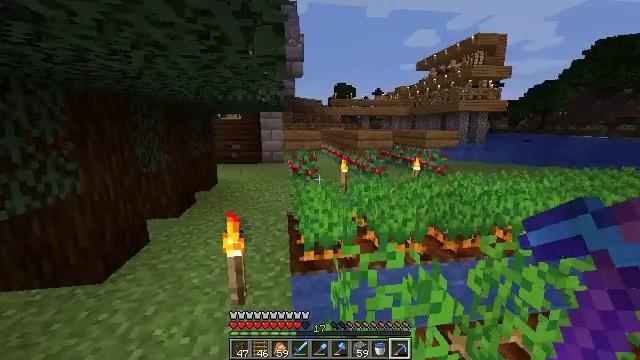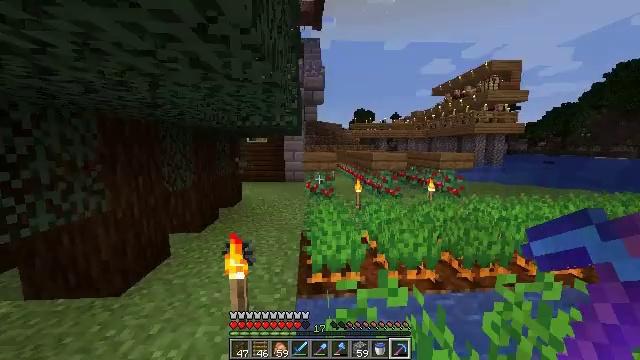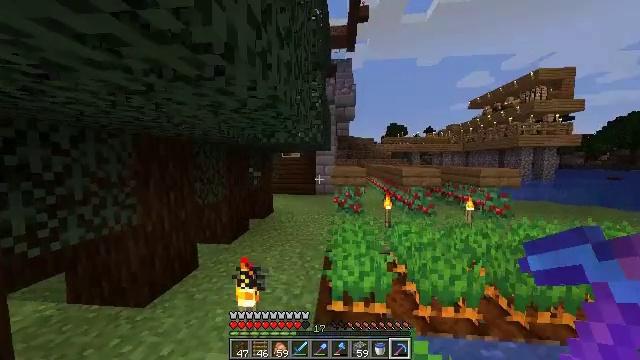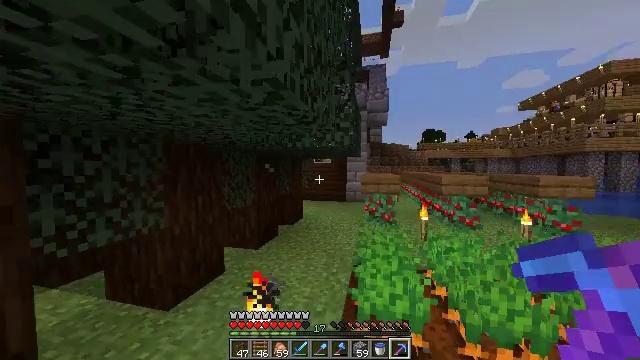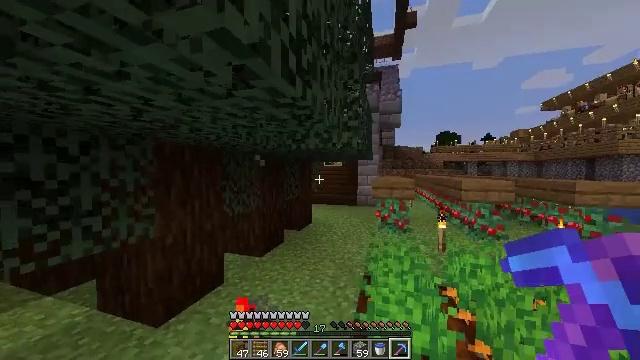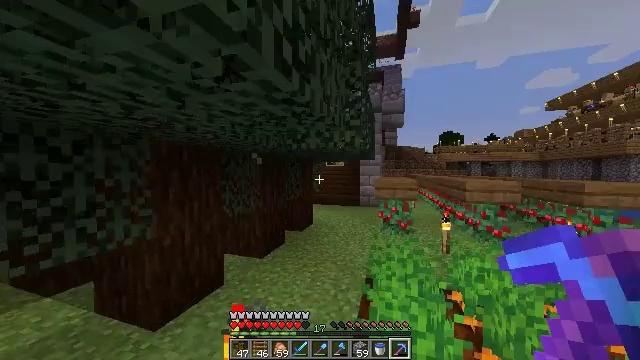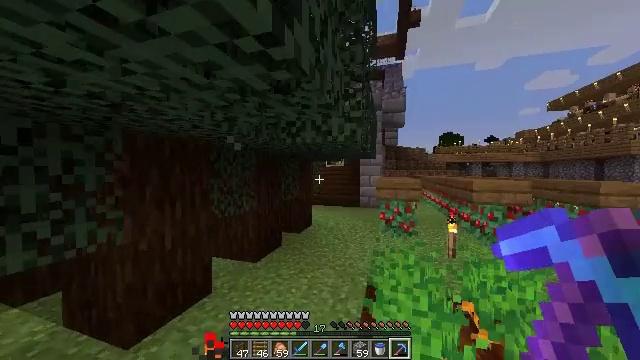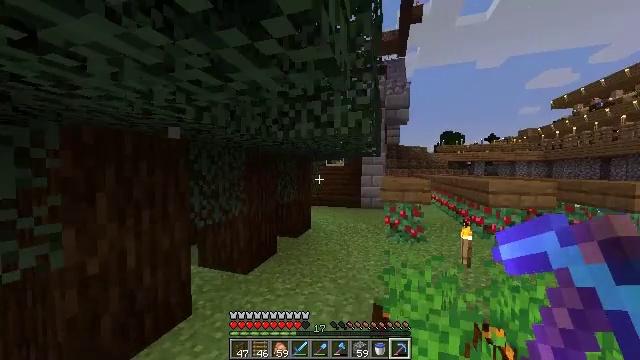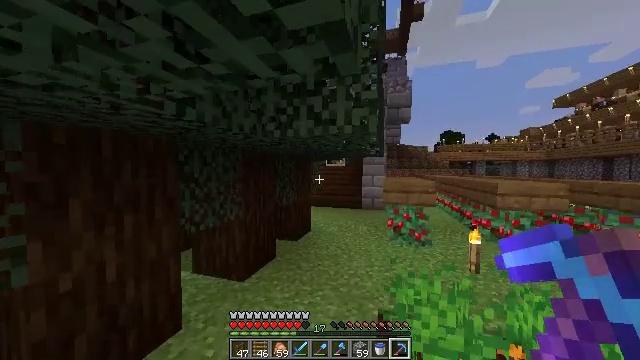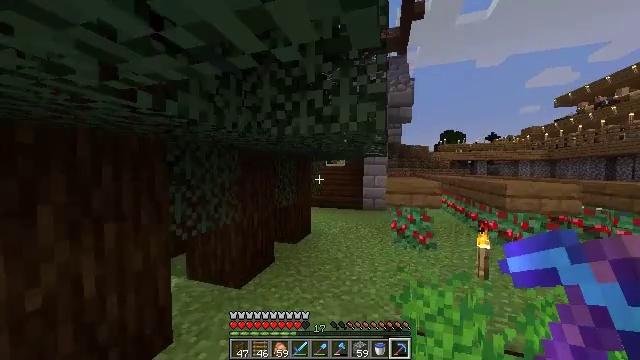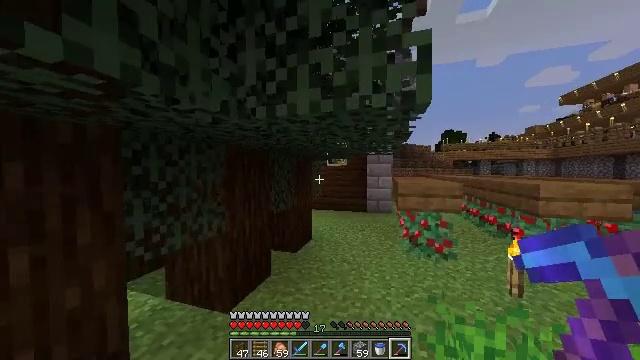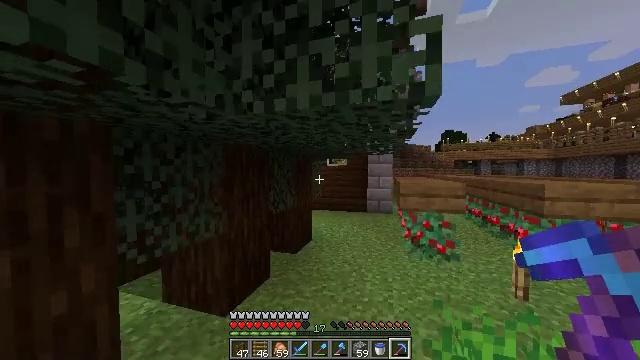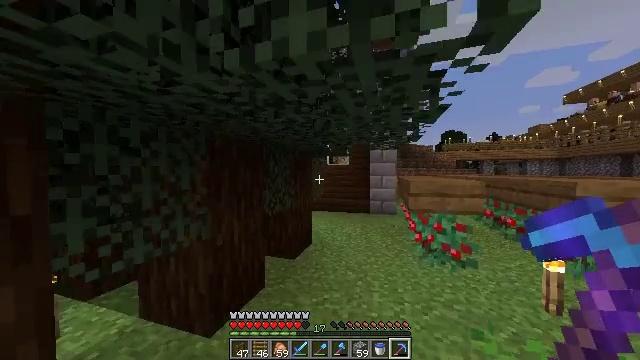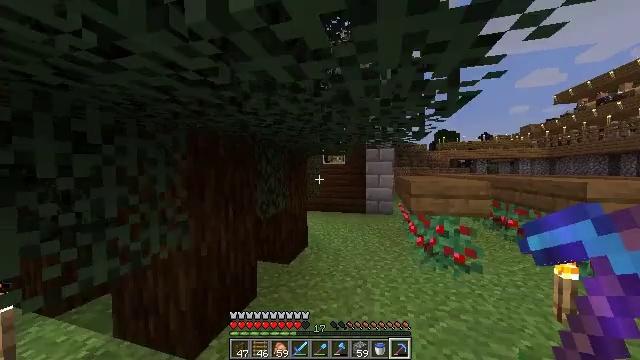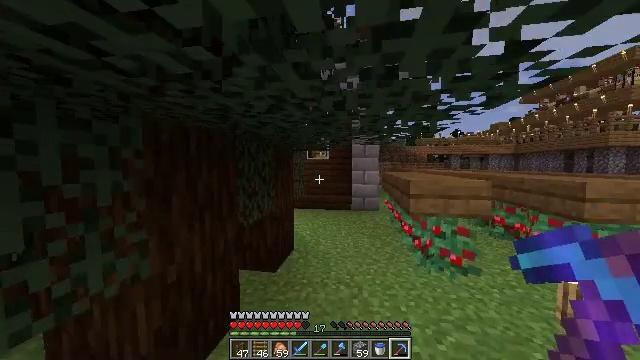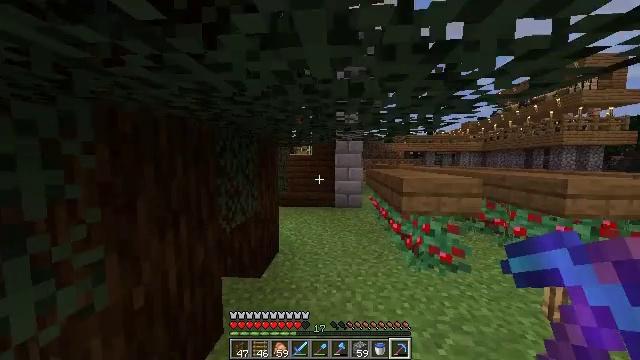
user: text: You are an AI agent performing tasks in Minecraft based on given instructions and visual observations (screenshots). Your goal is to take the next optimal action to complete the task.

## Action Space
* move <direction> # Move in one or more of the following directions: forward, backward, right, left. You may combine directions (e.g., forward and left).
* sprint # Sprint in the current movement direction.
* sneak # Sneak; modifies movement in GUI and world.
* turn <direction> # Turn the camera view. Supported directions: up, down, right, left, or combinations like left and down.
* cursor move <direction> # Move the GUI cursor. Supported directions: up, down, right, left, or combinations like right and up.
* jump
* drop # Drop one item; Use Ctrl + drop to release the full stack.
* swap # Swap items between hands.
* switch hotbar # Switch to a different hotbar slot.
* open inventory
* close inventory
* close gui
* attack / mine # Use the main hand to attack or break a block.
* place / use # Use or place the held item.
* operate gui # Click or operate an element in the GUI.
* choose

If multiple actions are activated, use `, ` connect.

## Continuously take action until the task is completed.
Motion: motion action
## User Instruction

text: Gather resources to craft the piston.
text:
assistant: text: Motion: move forward, sprint, turn left and up
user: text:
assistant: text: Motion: move forward, sprint, turn left and up
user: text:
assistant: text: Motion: move forward, turn left and up
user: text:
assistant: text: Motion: move forward, turn left
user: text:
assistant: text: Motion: move forward
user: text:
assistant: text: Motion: move forward
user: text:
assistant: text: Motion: move forward
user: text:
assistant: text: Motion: move forward
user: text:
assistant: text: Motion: move forward
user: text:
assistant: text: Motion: move forward
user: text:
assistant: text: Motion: move forward
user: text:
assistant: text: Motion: move forward
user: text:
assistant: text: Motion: move forward and move left, turn right
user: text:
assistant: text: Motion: move forward and move left, turn right and down
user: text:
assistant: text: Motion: move forward and move left, turn right and down
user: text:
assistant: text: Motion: move forward and move left, turn right
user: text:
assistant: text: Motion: move forward, turn right
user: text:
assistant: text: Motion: move forward, turn right
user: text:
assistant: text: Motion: move forward, turn right
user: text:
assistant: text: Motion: move forward
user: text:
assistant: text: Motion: move forward
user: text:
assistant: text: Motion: move forward
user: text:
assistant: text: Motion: move forward, sprint
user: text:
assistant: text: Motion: move forward, sprint
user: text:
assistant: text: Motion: move forward, sprint
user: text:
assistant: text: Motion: move forward, sprint
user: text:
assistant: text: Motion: move forward
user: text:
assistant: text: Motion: move forward
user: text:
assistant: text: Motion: move forward, sprint
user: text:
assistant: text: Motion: move forward, sprint